Question: I have problem to make layout as figured at image below:

I need decorate H2 by horizontal lines. Size and position of lines depends on content of H2. The backround of H2 has to be transparent because background behind hasn't solid color.
Do you have any idea how to style this? Any HTML and CSS is allowed, no restrictions.
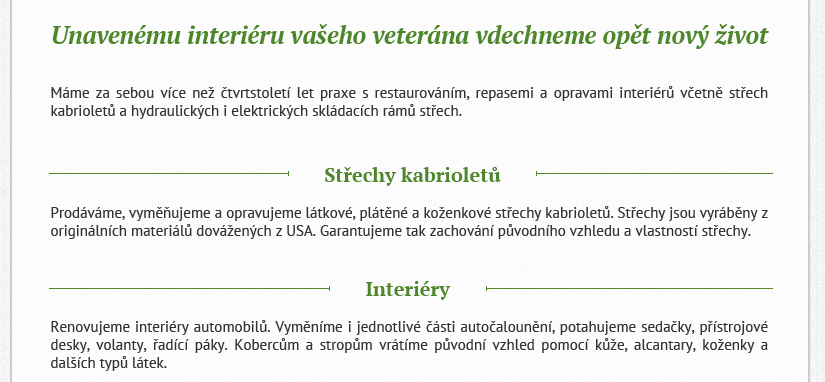
Answer: I came to this pure css solution involving both 'display: table' and 'display: table-cell' (all modern browser and IE > 7, see <URL>
HTML
'''
<h2><span>An example of title</span></h2>
'''
CSS
'''
h2 {
display: table;
width: 100%;
text-align: center;
}
h2 span {
display: table-cell;
padding: 0 15px;
white-space: nowrap;
}
h2:before, h2:after {
content : "";
width : 50%;
display : table-cell;
}
h2:before { background: ... /*a line background in position center right; */ }
h2:after { background: ... /*a line background in position center left; */ }
'''
Since your lines end with a very small vertical line you should create two different backgrounds (or a sprite) each one wide at least 50% of your maximum layout width and insert them as background of 'before' and 'after' pseudoelements of '<h2>'
jsFiddle example (tested on FX9 and CH16): <URL>